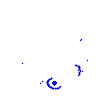
Particle: electron